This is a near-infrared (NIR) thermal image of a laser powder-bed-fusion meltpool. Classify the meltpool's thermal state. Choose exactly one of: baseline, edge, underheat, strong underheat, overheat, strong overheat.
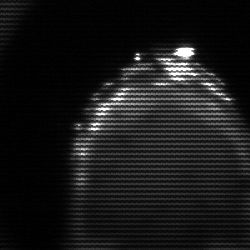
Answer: edge